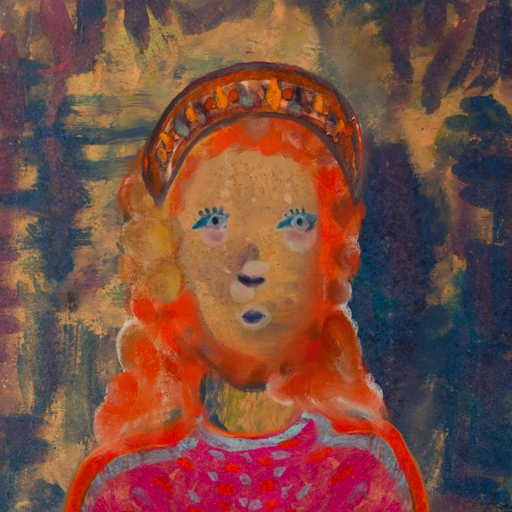
Background: InTheSun, Head And Neck Front: In_The_Sun, Face Front: Hill_Girl, Bust: Sisters, Hair Front: Rupkatha, Head Accessory: Hypocrite, Second Necklace: Blank, Necklace: Blank, Baby: Blank